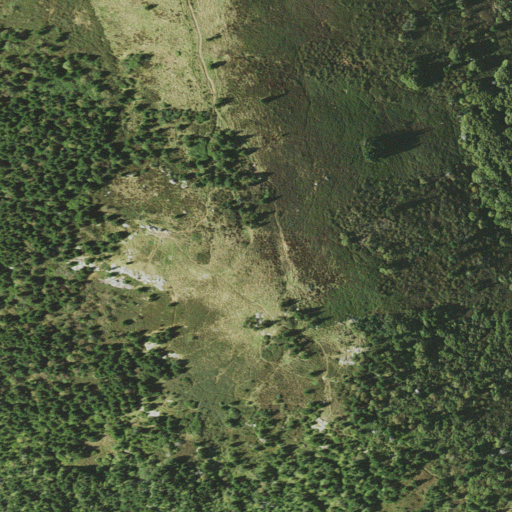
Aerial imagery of mountain in North Carolina named Grassy Ridge Bald containing shrub, deciduous forest, mixed forest, and evergreen forest